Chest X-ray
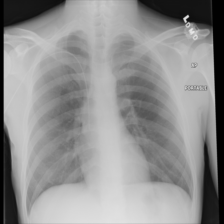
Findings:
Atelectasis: negative
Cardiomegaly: negative
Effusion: negative
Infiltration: negative
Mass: negative
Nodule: negative
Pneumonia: negative
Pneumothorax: negative
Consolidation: negative
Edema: negative
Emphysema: negative
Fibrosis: negative
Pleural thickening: negative
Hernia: negative